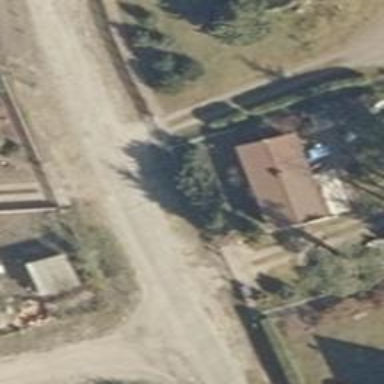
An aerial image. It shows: Driveway leading to service road.